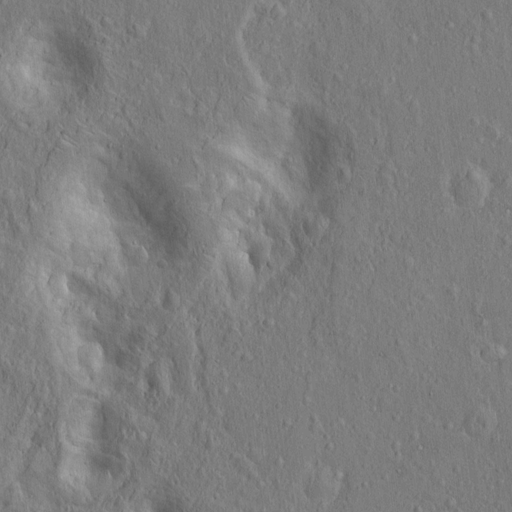
Objects detected: cone, cone, cone, cone, cone